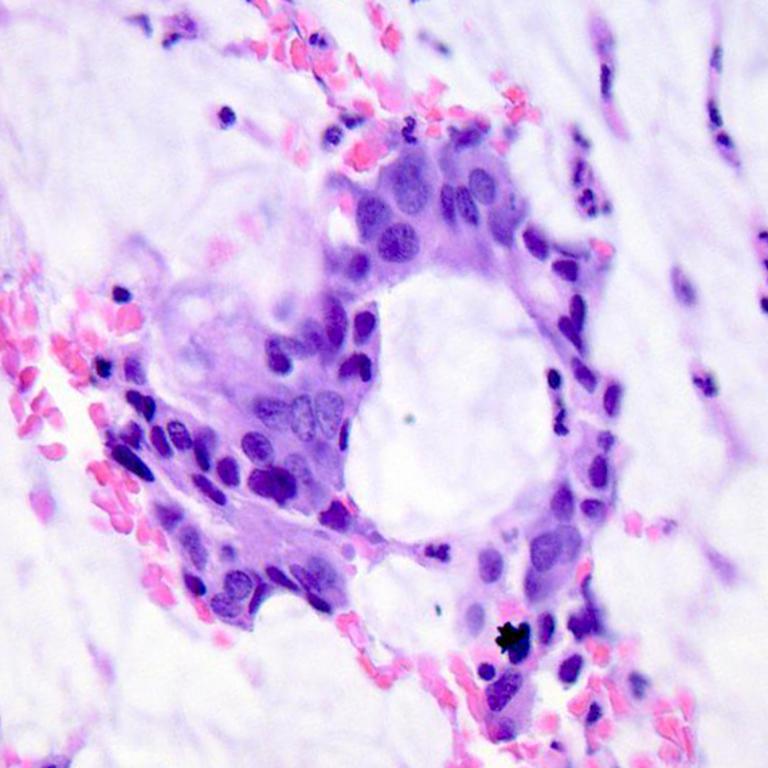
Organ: colon
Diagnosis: adenocarcinomas